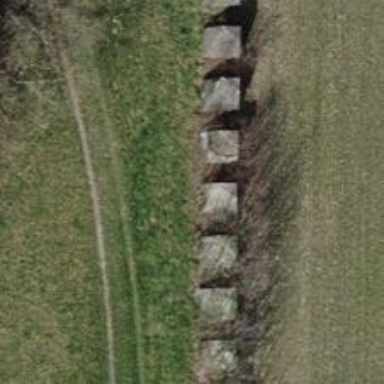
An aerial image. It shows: Block barrier.